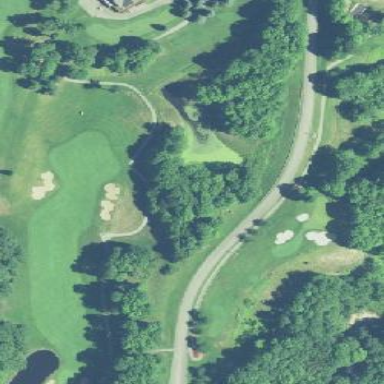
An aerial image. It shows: Rough grassy area used for golf.